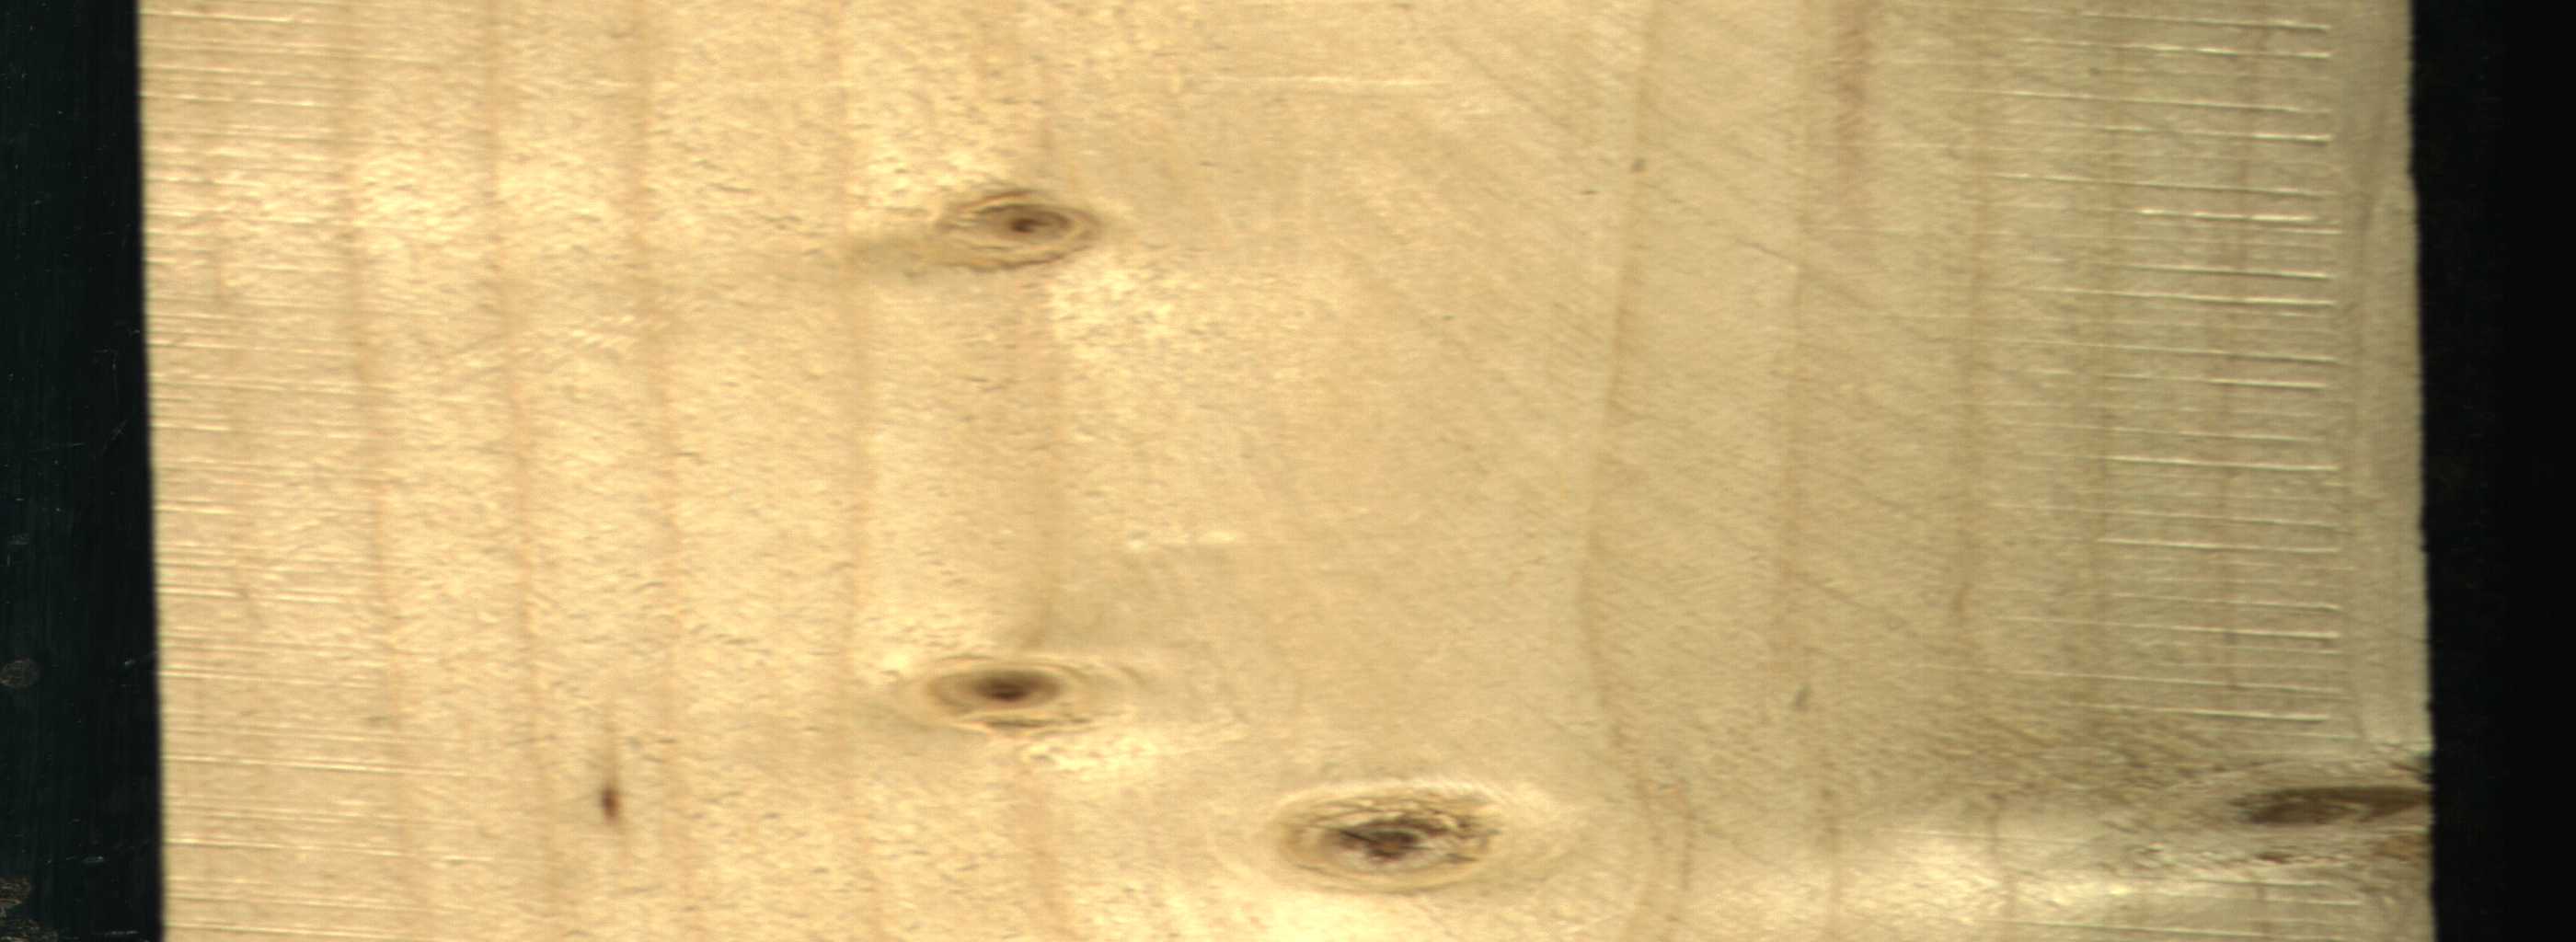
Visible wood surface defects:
Live_Knot
Live_Knot
Live_Knot
Live_Knot